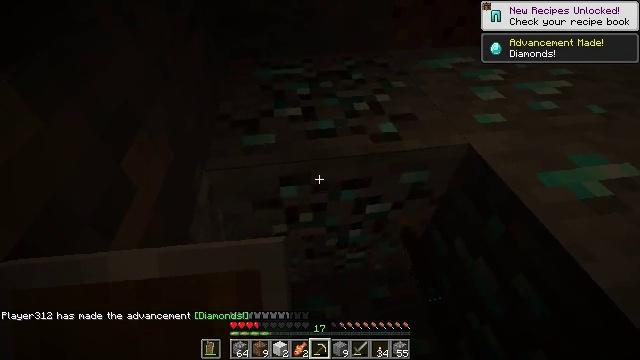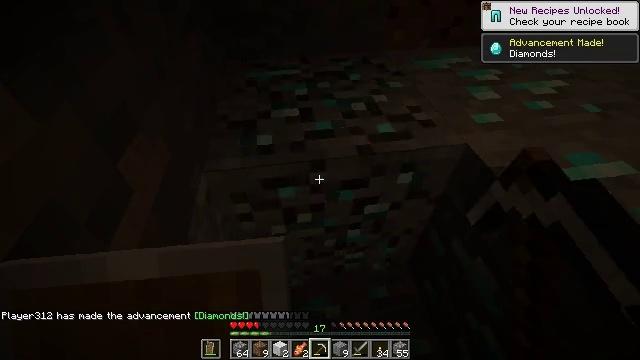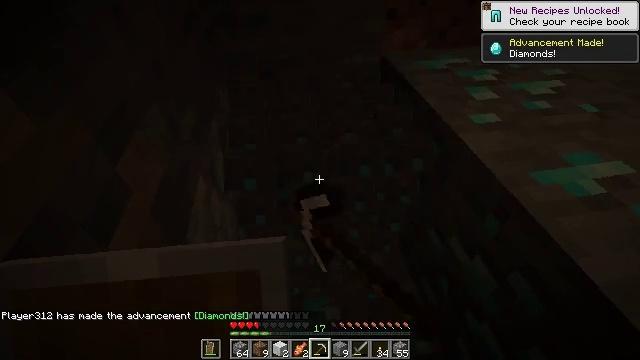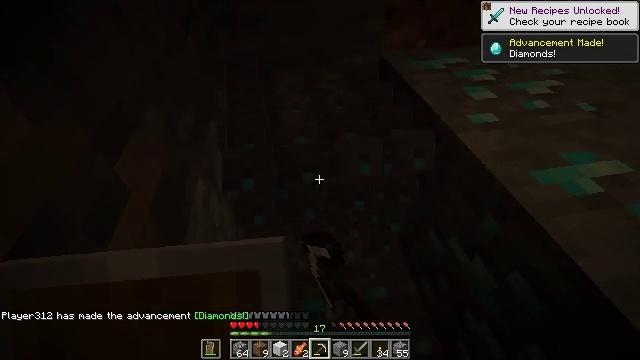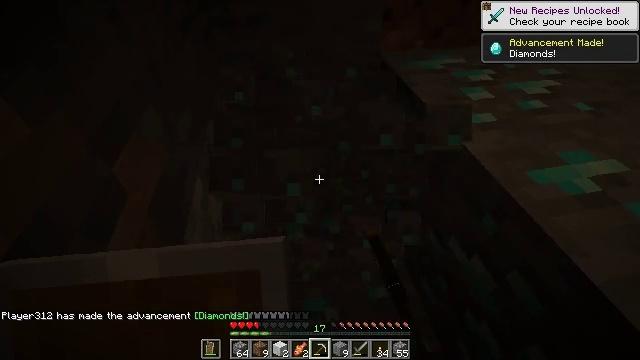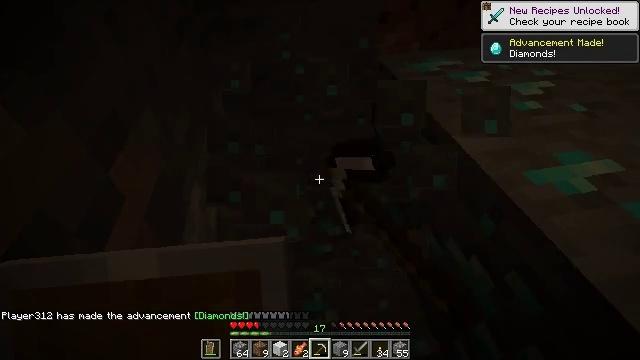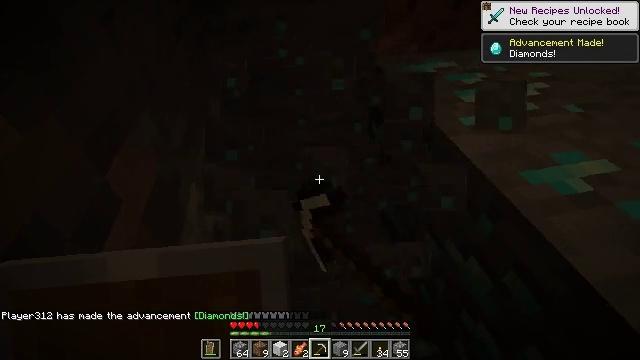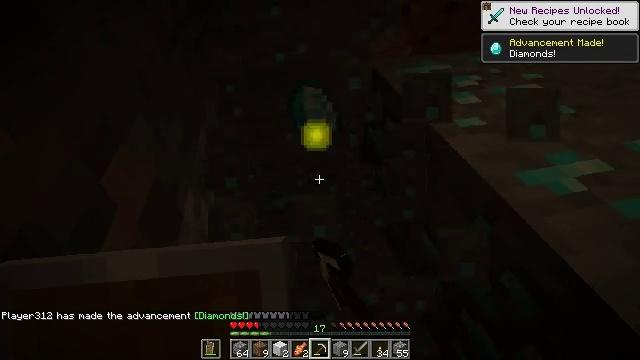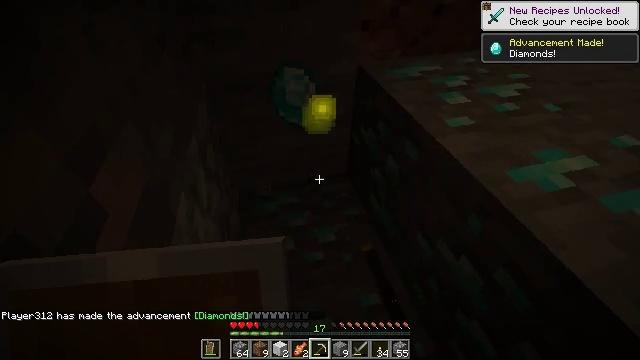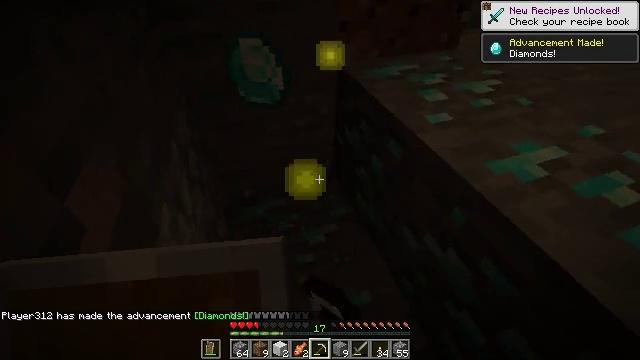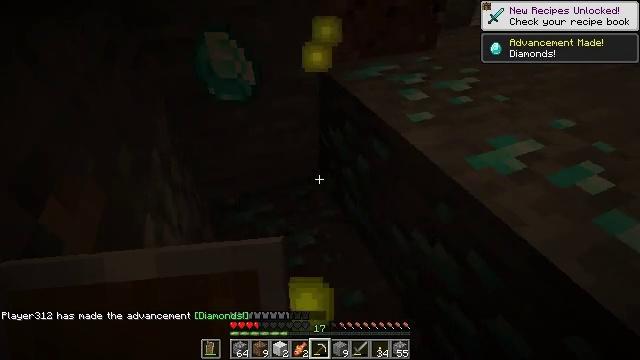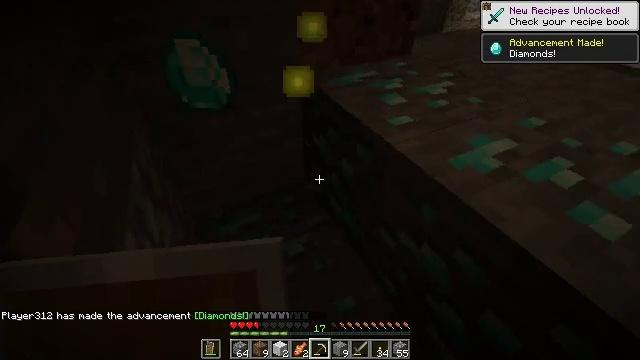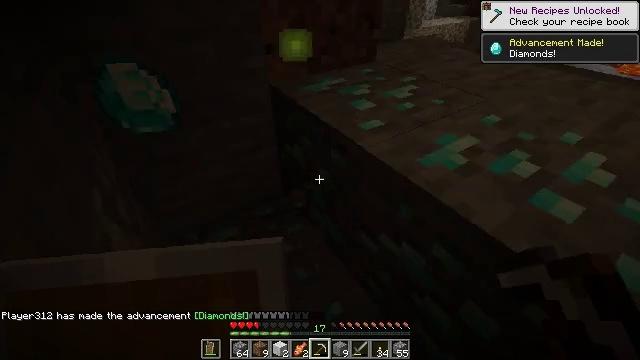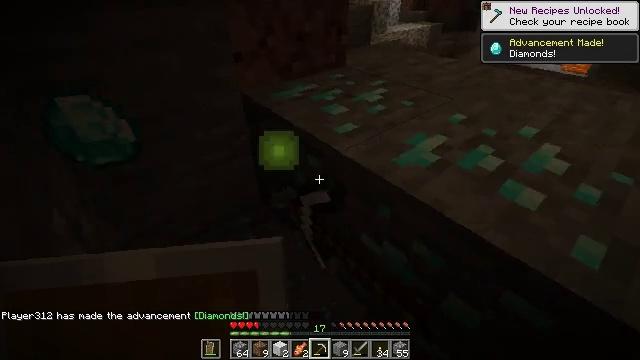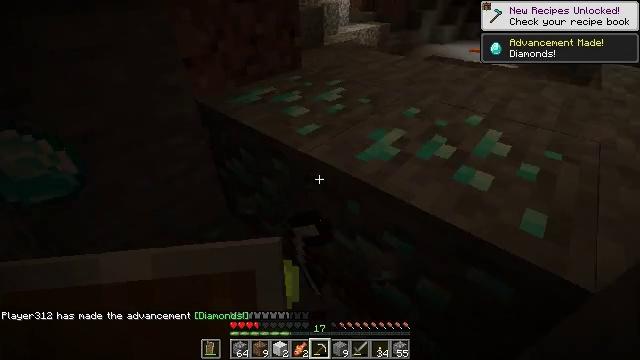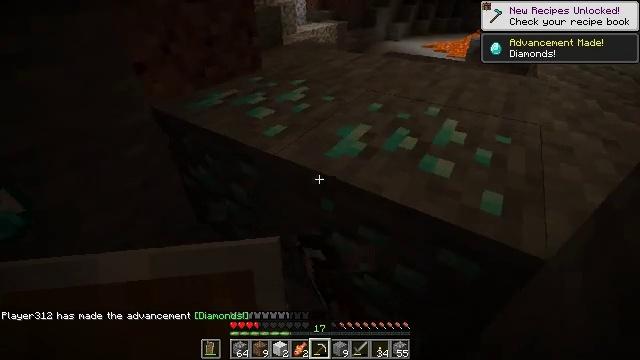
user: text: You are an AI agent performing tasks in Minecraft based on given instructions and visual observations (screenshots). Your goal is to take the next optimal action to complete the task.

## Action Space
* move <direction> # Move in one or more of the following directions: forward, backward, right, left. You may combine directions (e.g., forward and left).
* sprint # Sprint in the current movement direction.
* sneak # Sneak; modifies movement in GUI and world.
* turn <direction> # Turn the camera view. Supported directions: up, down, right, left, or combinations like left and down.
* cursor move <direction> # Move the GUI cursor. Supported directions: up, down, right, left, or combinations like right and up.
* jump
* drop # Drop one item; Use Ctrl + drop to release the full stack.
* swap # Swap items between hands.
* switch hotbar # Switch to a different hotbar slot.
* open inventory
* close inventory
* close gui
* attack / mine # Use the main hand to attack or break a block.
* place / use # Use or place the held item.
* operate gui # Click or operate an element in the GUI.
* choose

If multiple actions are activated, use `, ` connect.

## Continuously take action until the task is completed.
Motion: motion action
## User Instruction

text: Extract diamond ore blocks.
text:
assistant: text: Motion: attack / mine
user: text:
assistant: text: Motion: attack / mine
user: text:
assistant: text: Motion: attack / mine
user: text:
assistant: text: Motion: attack / mine
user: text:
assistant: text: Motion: attack / mine
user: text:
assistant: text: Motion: attack / mine
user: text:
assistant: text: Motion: attack / mine
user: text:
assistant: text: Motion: turn right, attack / mine
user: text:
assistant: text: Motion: turn right, attack / mine
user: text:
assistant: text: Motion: turn right, attack / mine
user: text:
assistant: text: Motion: turn right and up, attack / mine
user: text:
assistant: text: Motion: turn right and up, attack / mine
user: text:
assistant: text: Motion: turn right and up, attack / mine
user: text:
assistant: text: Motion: turn right, attack / mine
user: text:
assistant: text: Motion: turn right, attack / mine
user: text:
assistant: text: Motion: turn up, attack / mine
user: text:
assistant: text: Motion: attack / mine
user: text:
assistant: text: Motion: attack / mine
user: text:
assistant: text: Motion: attack / mine
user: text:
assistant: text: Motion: attack / mine
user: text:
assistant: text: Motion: attack / mine
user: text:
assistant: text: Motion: attack / mine
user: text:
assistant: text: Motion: attack / mine
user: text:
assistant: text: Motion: attack / mine
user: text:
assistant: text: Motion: attack / mine
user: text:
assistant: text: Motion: turn right, attack / mine
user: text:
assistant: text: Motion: attack / mine
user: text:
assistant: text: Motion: attack / mine
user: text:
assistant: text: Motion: attack / mine
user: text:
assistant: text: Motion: attack / mine